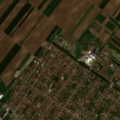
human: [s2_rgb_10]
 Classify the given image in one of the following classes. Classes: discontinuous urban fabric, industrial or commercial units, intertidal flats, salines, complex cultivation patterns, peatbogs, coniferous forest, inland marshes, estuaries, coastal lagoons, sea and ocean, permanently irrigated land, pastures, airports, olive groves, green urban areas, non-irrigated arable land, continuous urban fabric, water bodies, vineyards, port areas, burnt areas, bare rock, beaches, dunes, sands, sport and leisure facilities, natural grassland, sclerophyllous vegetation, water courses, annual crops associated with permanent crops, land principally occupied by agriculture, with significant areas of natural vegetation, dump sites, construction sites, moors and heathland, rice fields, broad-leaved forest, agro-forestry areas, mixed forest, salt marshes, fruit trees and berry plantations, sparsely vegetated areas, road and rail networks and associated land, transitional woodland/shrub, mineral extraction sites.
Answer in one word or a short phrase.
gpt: discontinuous urban fabric, non-irrigated arable land